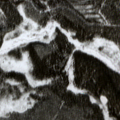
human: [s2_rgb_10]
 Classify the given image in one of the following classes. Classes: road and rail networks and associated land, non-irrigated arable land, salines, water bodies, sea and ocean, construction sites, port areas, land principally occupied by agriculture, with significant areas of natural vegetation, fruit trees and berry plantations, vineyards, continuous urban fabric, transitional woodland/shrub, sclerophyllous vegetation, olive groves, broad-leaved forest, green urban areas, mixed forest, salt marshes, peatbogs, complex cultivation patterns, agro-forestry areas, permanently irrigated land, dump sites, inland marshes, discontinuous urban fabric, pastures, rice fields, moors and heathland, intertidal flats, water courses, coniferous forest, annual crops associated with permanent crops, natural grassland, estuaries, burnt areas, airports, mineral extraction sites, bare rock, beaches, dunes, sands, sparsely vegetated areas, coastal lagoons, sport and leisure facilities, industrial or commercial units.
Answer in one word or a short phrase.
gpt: coniferous forest, transitional woodland/shrub